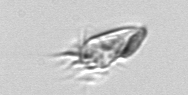
Label: Paratontonia_gracillima